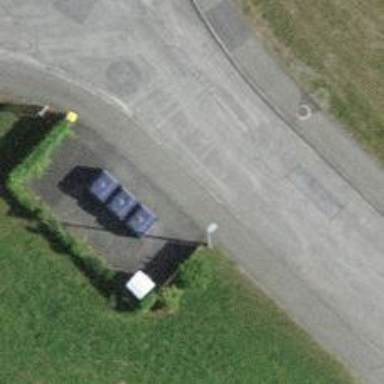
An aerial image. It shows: Sidewalk along the footway.